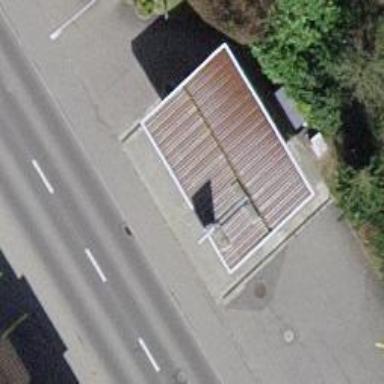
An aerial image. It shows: Fuel station.